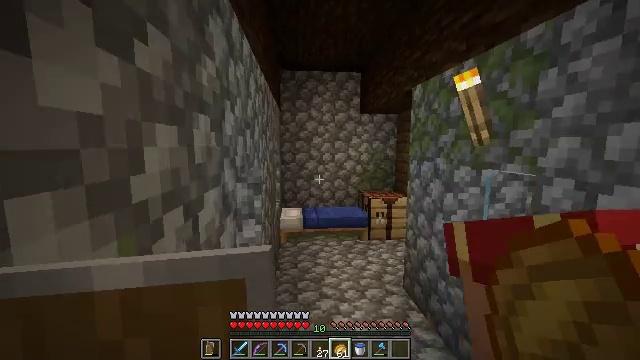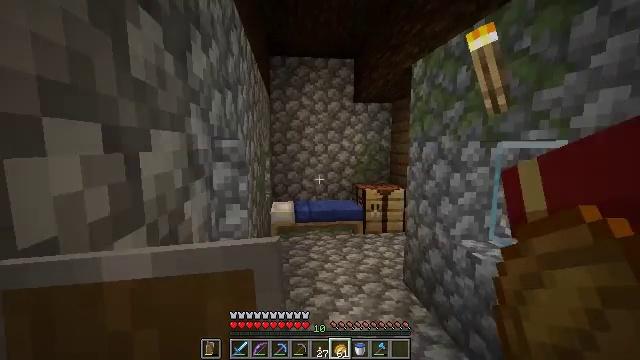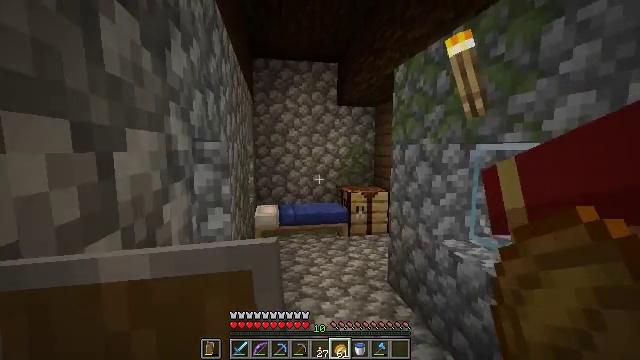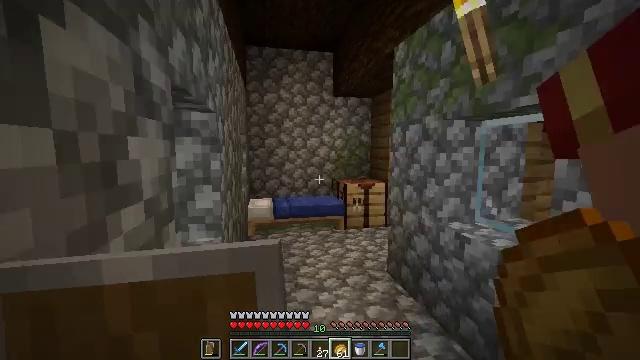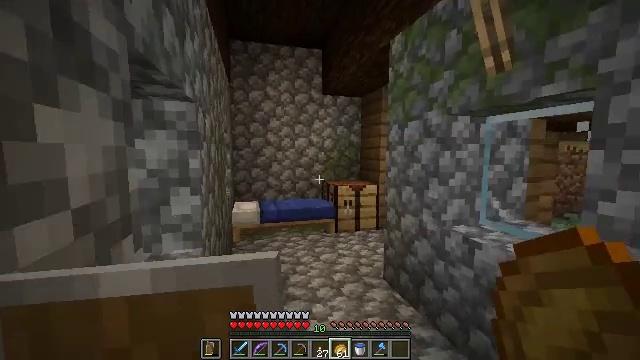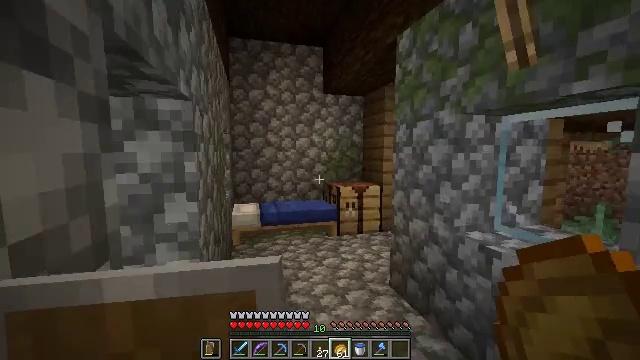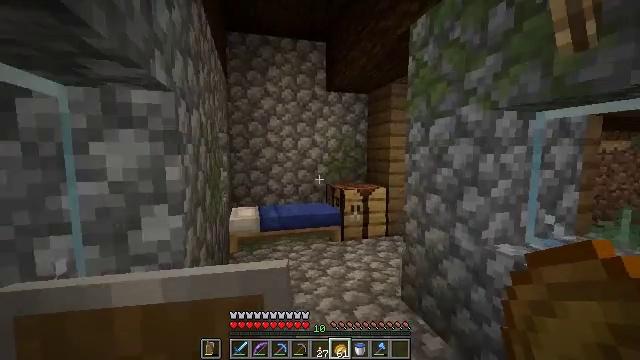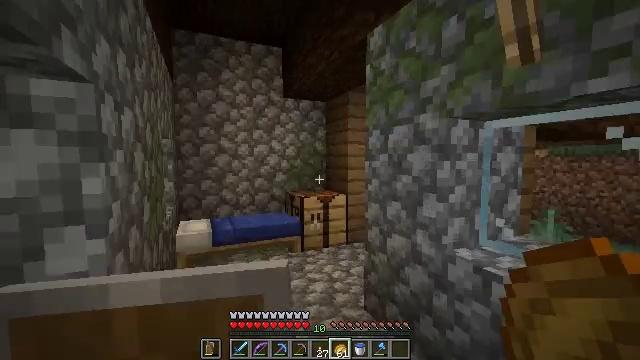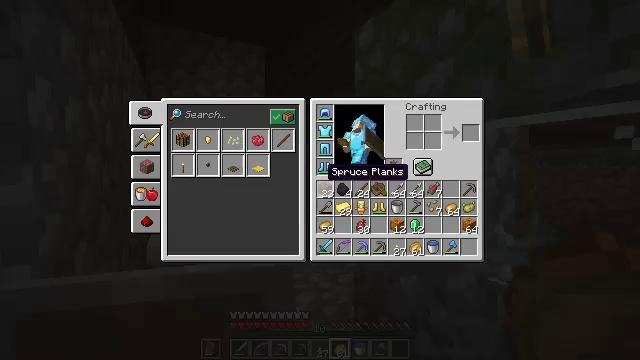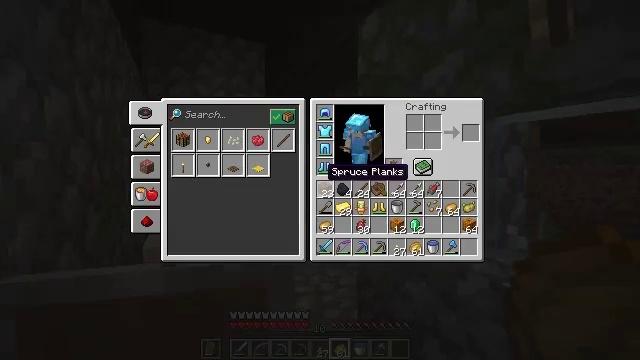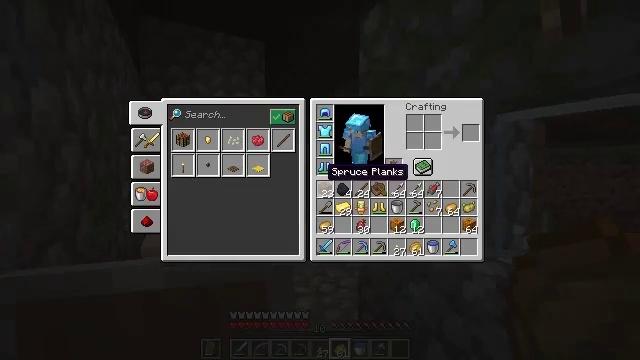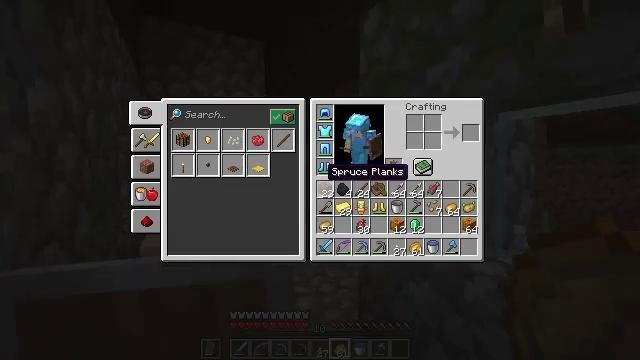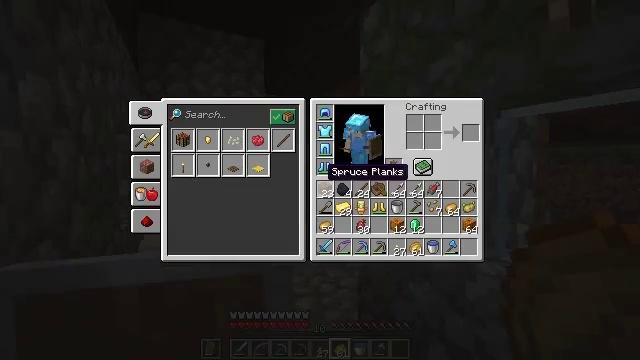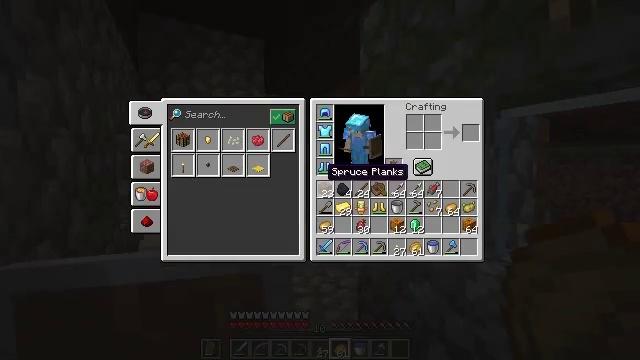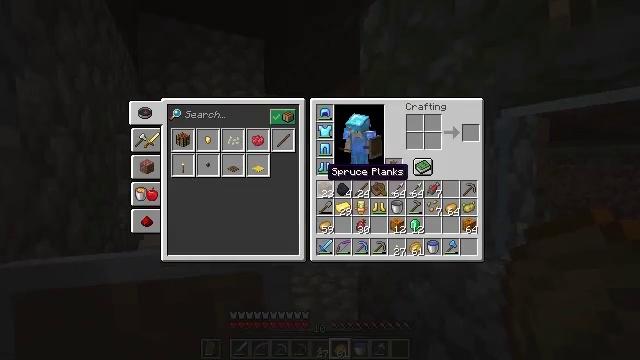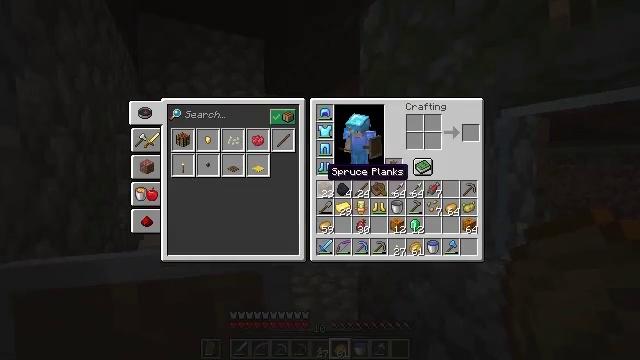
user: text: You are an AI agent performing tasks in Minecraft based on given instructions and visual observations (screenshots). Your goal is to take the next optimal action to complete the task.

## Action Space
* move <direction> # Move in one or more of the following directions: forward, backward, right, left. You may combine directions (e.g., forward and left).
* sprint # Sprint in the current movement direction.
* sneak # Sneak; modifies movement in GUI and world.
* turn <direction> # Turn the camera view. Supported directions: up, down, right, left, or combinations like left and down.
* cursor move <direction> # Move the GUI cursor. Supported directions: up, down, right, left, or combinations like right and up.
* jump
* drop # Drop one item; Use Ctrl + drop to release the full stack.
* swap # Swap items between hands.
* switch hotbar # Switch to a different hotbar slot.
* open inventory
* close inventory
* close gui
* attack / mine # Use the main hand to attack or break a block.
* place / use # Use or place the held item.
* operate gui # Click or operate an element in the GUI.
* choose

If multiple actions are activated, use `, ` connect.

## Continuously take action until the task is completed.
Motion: motion action
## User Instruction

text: Put together melon slices to craft a melon.
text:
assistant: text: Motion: move forward, turn right
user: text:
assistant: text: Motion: move forward and move left, turn right
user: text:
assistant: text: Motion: move forward and move left, turn right
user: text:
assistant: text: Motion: move forward and move left, turn right
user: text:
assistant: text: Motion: move forward
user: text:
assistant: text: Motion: move forward
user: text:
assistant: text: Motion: move forward, turn right and up
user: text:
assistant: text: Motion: move forward, turn right, open inventory
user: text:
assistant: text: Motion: open inventory
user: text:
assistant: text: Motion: no_op
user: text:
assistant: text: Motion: no_op
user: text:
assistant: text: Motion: no_op
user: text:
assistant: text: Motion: no_op
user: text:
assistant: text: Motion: no_op
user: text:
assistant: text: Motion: no_op
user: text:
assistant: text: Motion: no_op
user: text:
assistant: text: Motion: no_op
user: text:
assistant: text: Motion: no_op
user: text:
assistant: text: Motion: move forward
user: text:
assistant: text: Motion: move forward
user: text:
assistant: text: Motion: move forward, sprint
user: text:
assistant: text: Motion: move forward, sprint
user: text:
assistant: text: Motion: move forward, sprint, turn right and down
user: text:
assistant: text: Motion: move forward, turn right and down
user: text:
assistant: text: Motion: move forward and move left
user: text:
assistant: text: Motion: move forward and move left, turn right and down
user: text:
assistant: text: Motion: move forward and move left, turn right
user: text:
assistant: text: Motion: move forward and move left, turn right
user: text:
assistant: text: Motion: move forward and move left, turn right
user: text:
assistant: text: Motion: move forward and move left